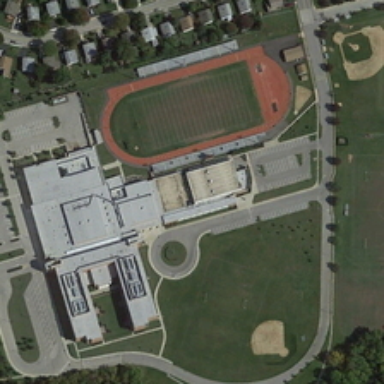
Many buildings and green trees are near a playground and two baseball fields with a parking lot .